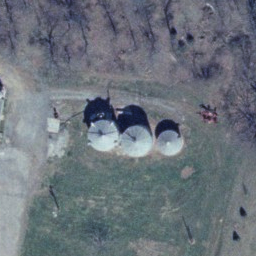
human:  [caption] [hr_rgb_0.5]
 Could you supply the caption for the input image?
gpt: There are three storage tanks on the lawn .

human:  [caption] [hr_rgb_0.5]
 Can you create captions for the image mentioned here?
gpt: Three storage tanks are on the lawn with some plants beside .

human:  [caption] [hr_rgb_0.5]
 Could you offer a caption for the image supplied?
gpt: Three same storage tanks are on the lawn .

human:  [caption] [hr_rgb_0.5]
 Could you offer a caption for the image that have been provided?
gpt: There are three same storage tanks on the lawn .

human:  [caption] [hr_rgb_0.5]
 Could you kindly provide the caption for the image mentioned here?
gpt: Three same storage tanks are on the lawn with some plants besid .